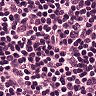
Metastatic tissue present: no